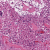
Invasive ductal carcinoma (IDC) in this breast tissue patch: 0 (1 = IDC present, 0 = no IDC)